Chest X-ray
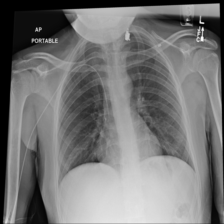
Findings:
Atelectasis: negative
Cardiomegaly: negative
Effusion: negative
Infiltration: negative
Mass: negative
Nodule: negative
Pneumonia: negative
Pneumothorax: negative
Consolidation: negative
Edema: negative
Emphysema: negative
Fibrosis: negative
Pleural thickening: negative
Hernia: negative